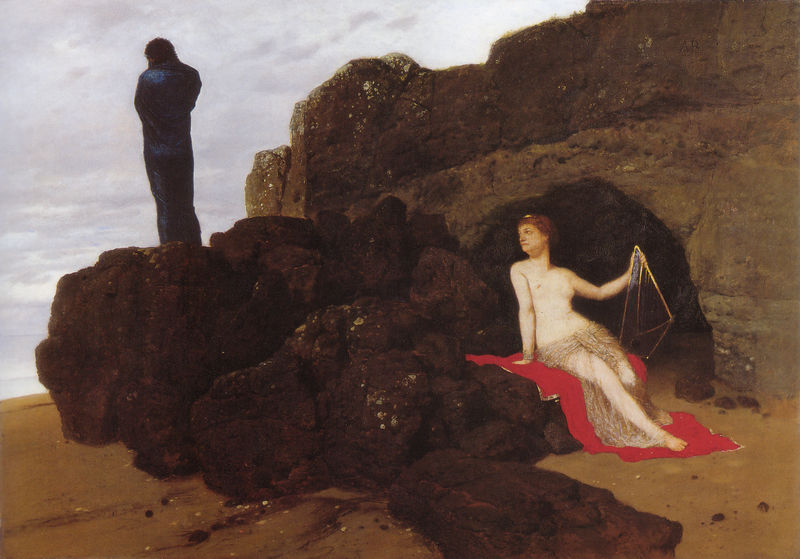
Titel: Odysseus und Kalypso
Künstler: Arnold Böcklin
Standort: Basel
Institution: Kunstmuseum
Schlagwörter: akt, blau, dunkel, felsen, gemälde, gestein, himmel, körper, mann, meer, nackt, umhang, wasser, weiß, wolken, gelb, menschen, sand, sitzen, ufer, braun, bunt, frau, grau, hell, rücken, schwarz, stützen, ausblick, blick, dame, rot, schleier, tuch, symbolismus, anzug, mensch, stehen, stein, steine, bild, schauen, ferne, horizont, sonne, figur, sitzend, decke, paar, höhle, höle, seide, statue, beine, bewölkt, aussicht, küste, strand, liegen, fels, wüste, silhouette, ausschau, arch, blue, red, white, black, dark, dunkelblau, female, gold, golden, painting, sitting, woman, musikinstrument, melancholisch, muse, brown, nackte, transparenz, collage, bucht, flucht, eingang, sandstrand, gerät, moos, rückenfigur, jungfrau, picasso, angel, clouds, harp, man, naked, nude, rock, rocks, sky, böcklin, nymphe, feuerbach, grotte, mountain, nature, ocean, sea, shore, bleich, venus, rotes tuch, brocken, light, harfe, gaze, look, leier, allegory, mystik, romantic, stei, geometrie, netz, sculpture, beach, legende, love, stien, harve, polygon, scale, back, silouette, legs, laier, breasts, goddess, towel, figure, pale, hutschnur, cave, genre, desert, shells, höhlr, hafe, standing, ariadne, pablo picasso, story, melankolisch, ödipus, wegsehen, bemoost, boulder, lust, allrgorie, mus, rotes laken, spirit, baumfreund, battle, nude woman, boobs, tits, ligth, hole, mysterious, mann+, religous, beack, turn, watchful, barnacles